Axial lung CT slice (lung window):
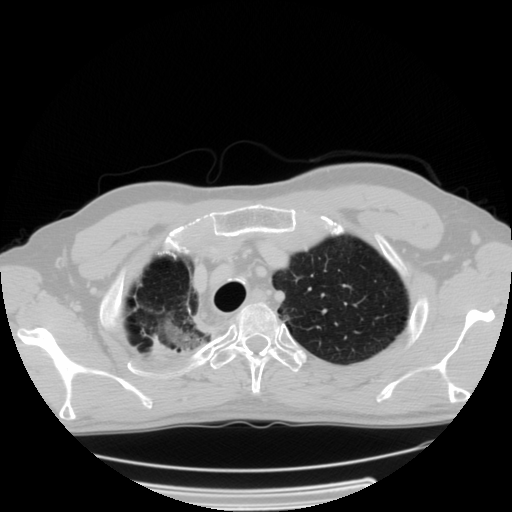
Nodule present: no